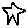
Label: star